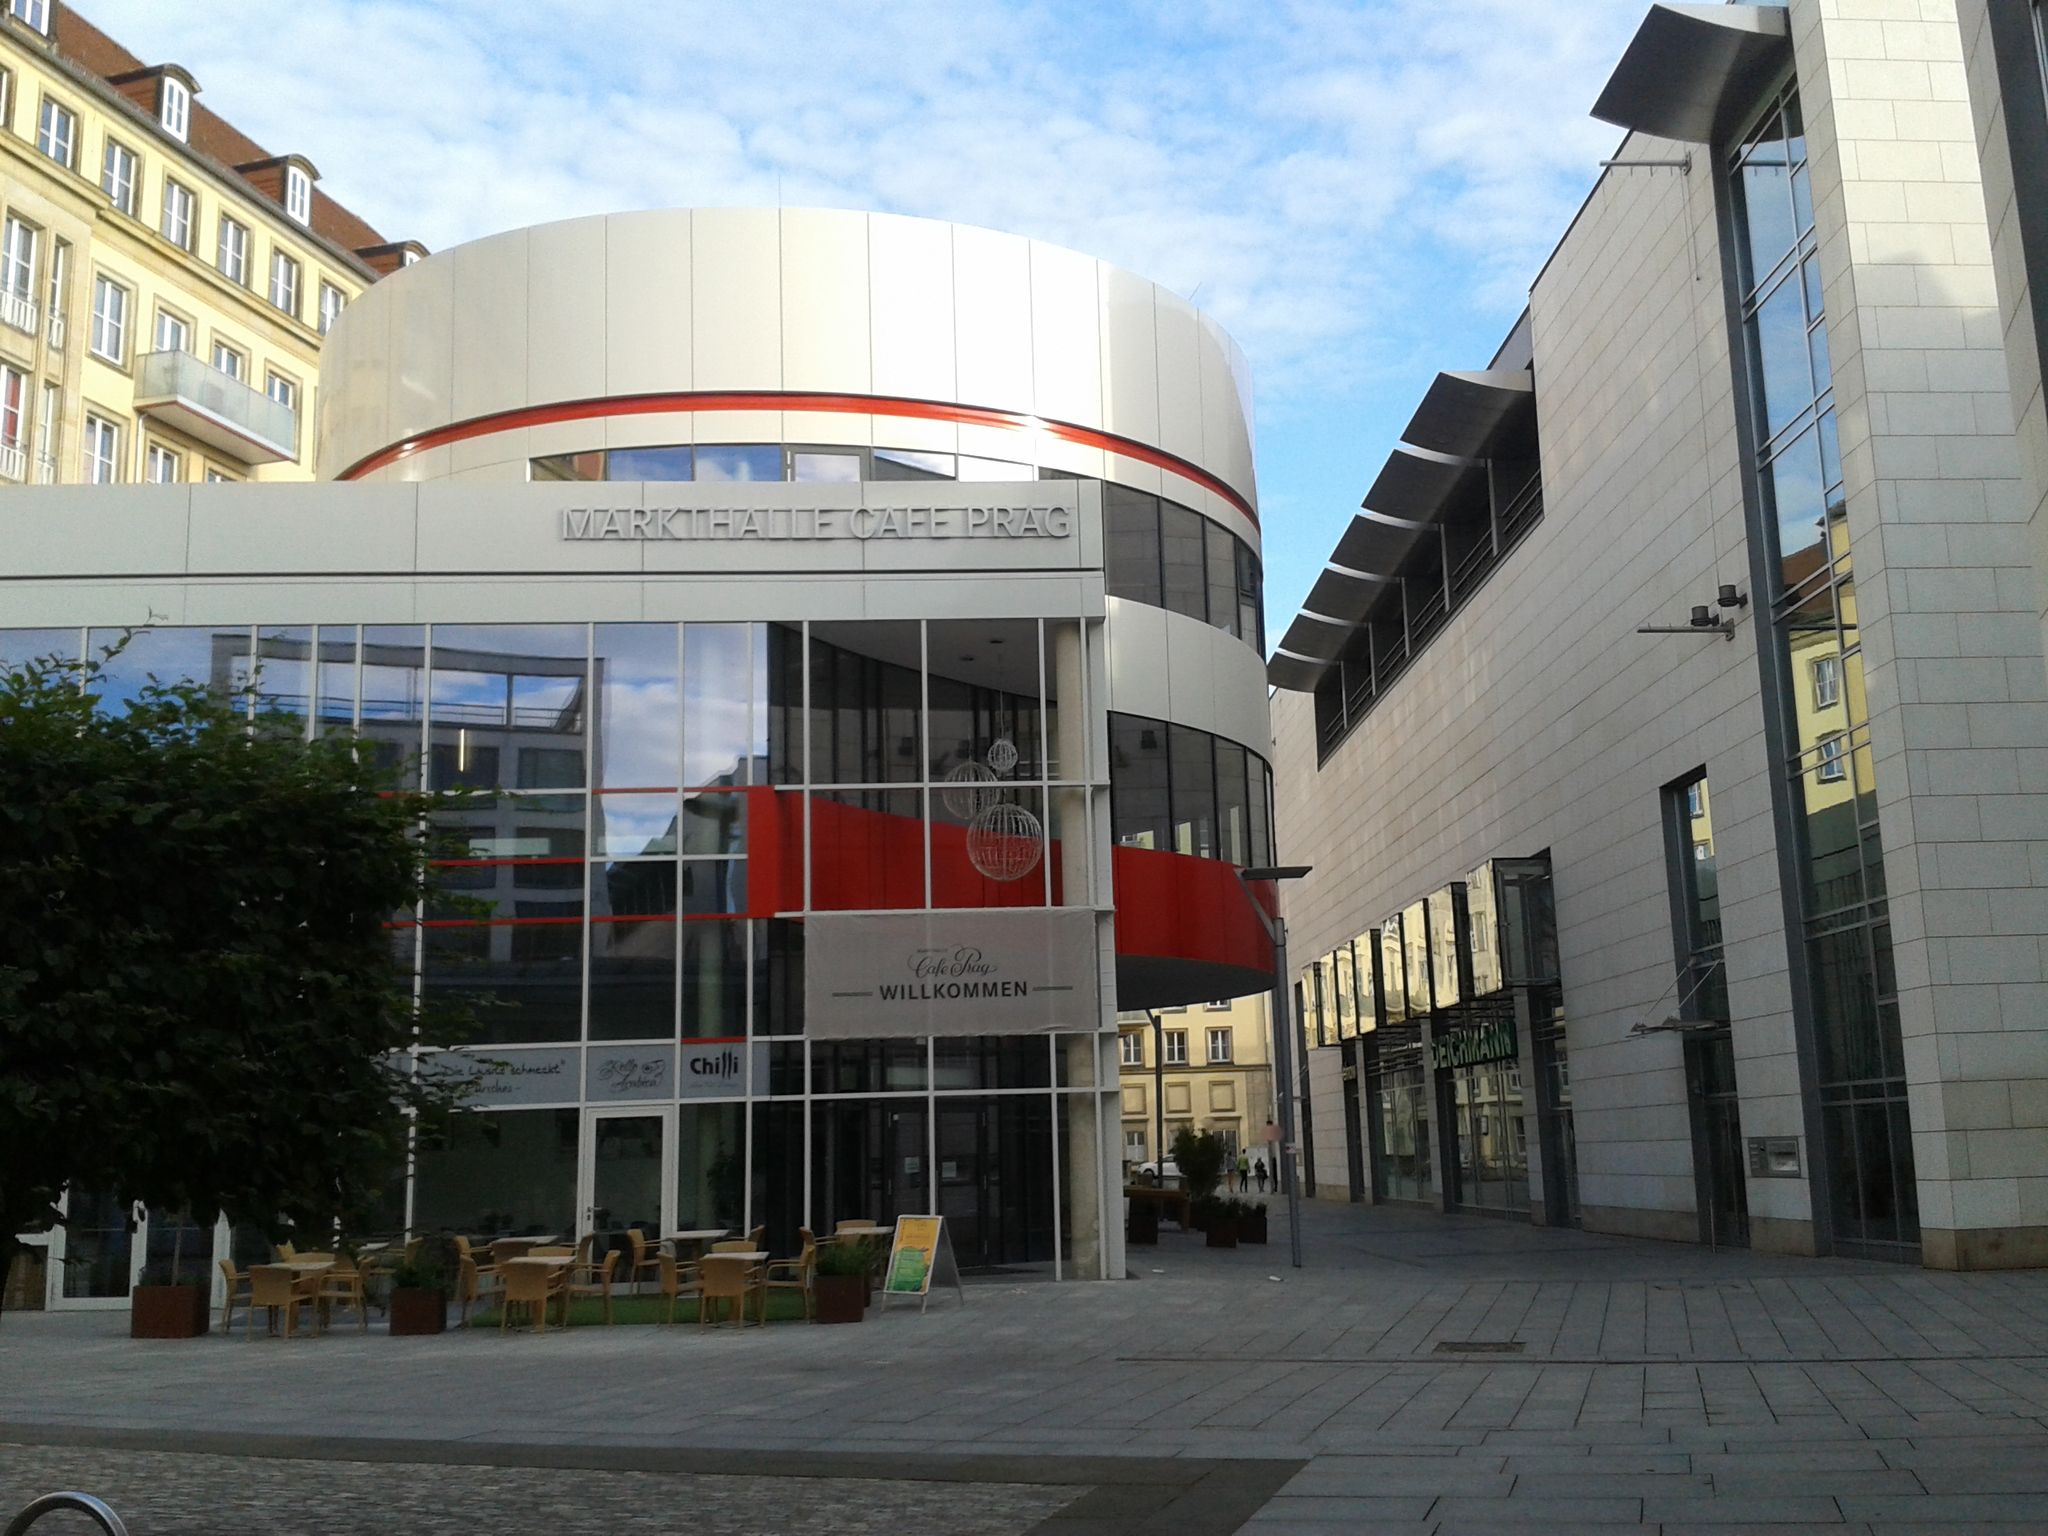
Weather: clear
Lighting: day
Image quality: good
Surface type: walking surface
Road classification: service, corridor
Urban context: urban centre
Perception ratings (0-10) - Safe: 2.49, Lively: 7.94, Beautiful: 7.58, Boring: 1.31, Depressing: 2.67, Wealthy: 7.01